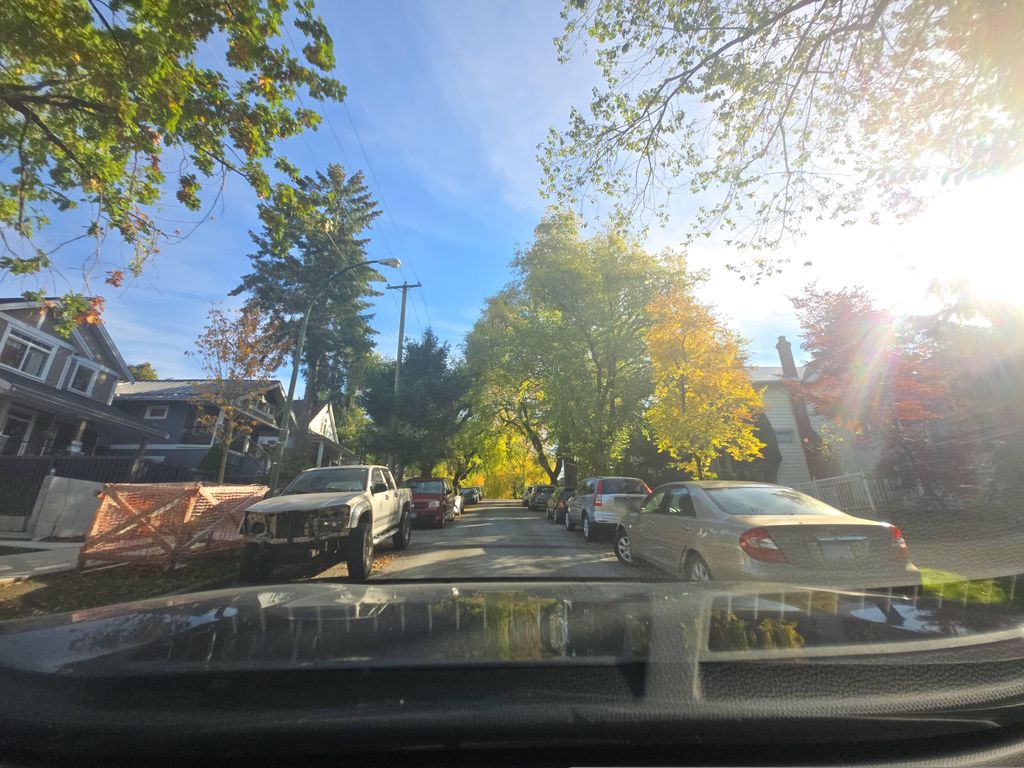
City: vancouver